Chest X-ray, PA view. Patient: 51 years old, sex M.
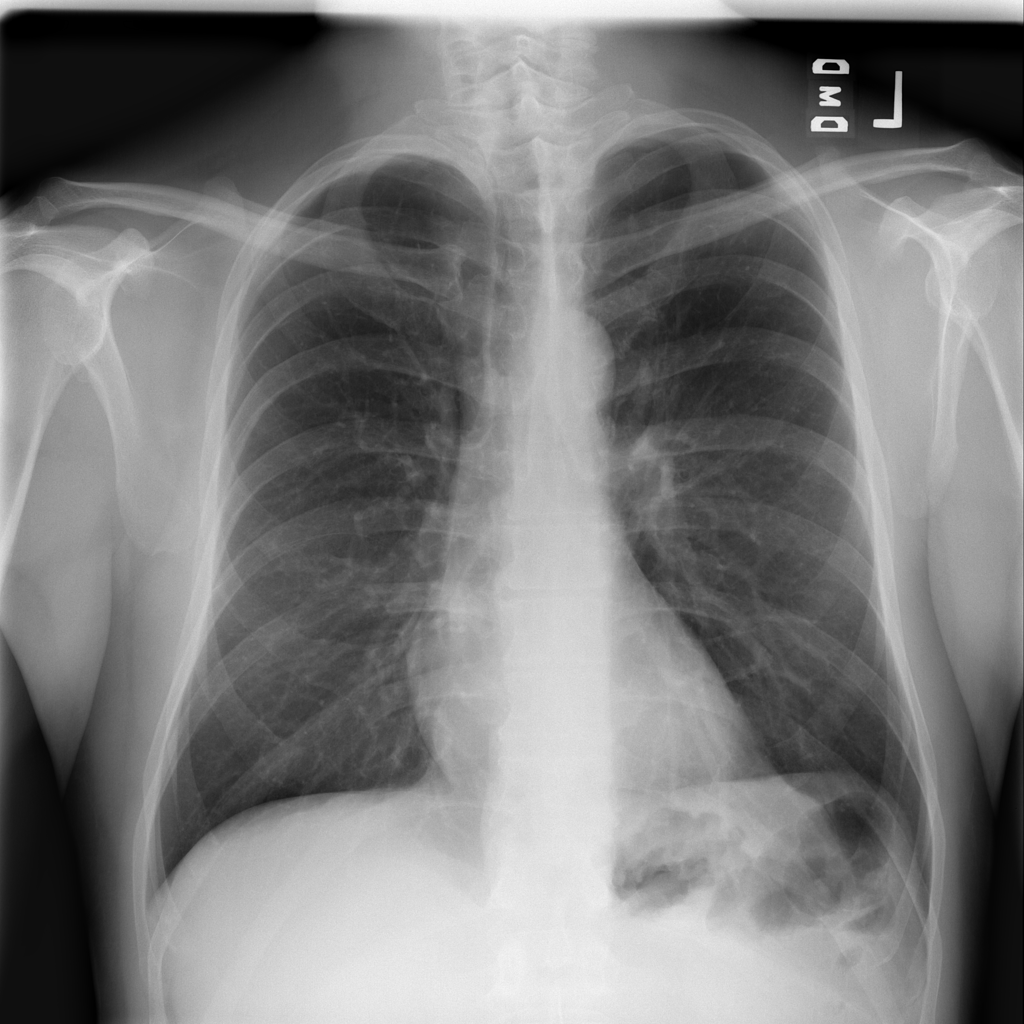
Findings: No Finding